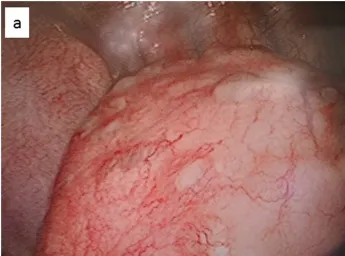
A: The thoracoscopic finding shows multiple subpleural cysts on the entire surface of the right lung.
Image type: endoscopy (other_endoscopy)